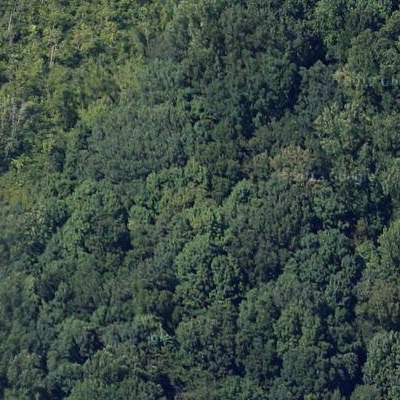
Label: Forest